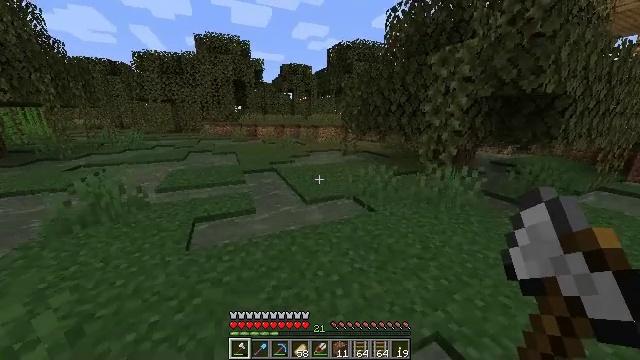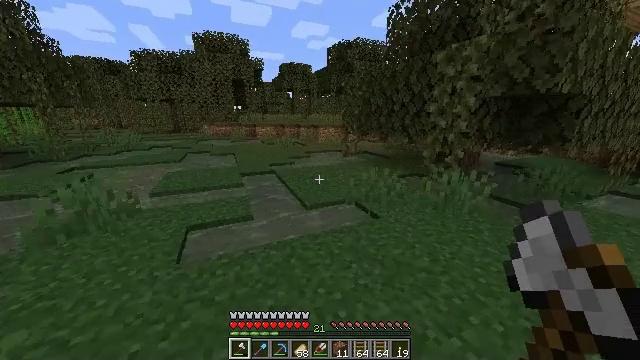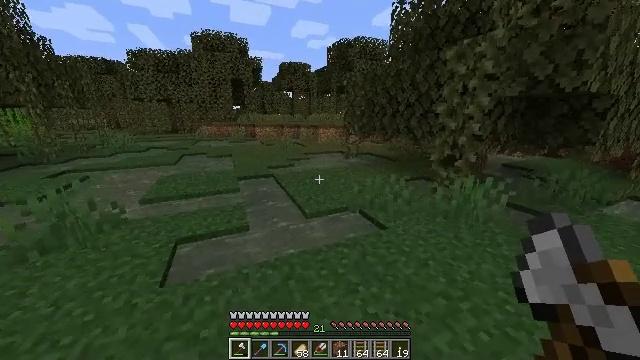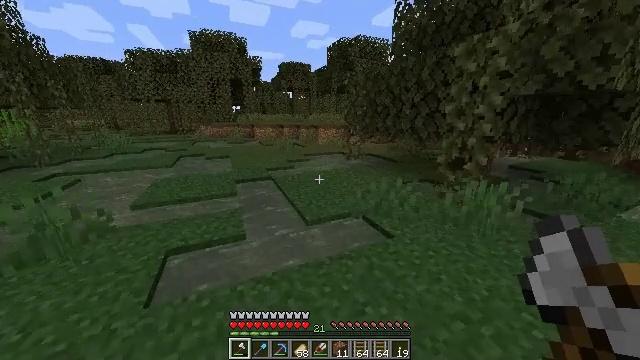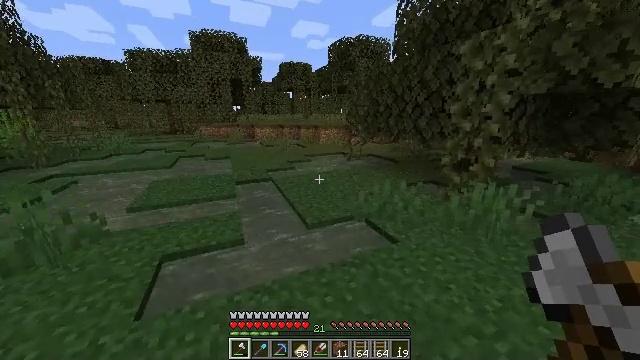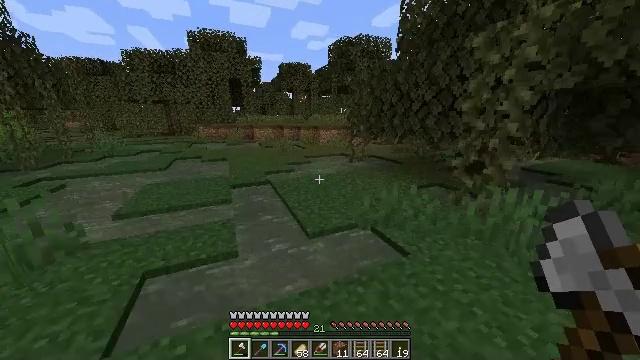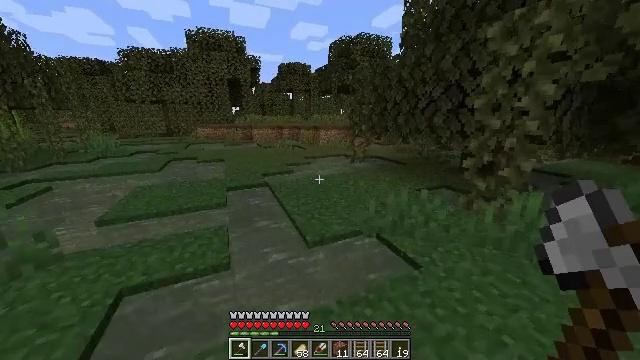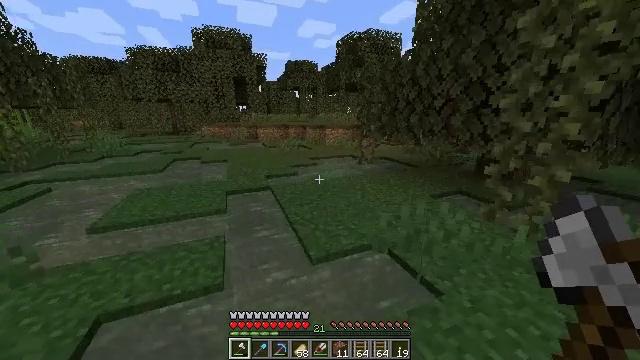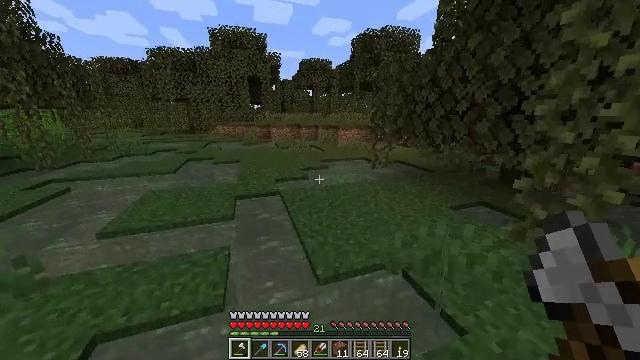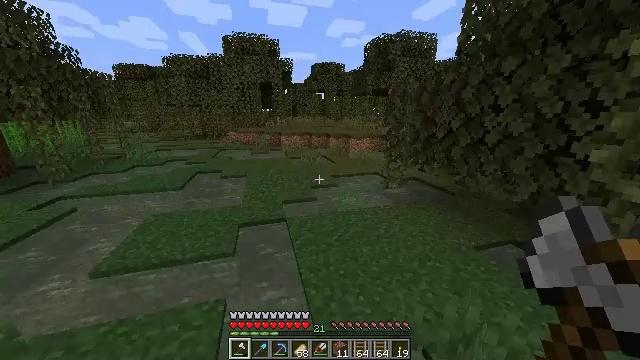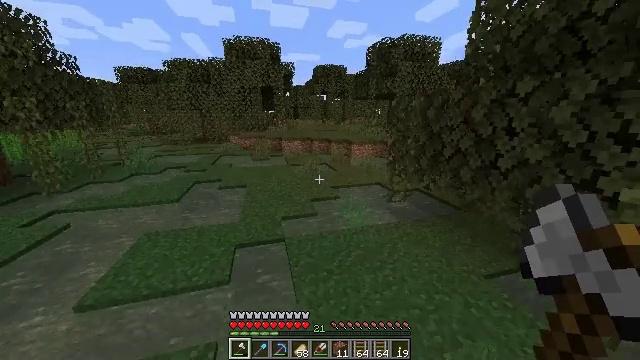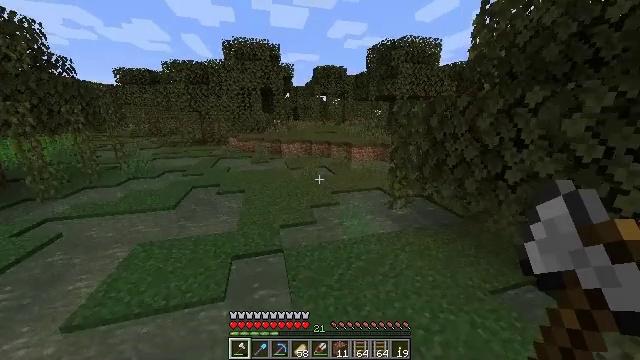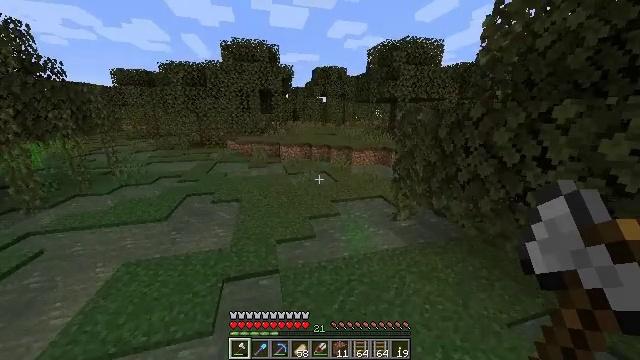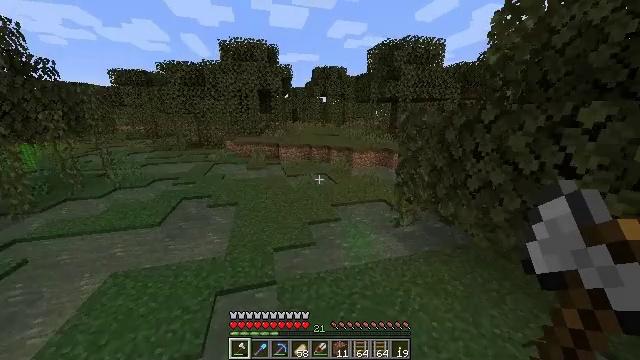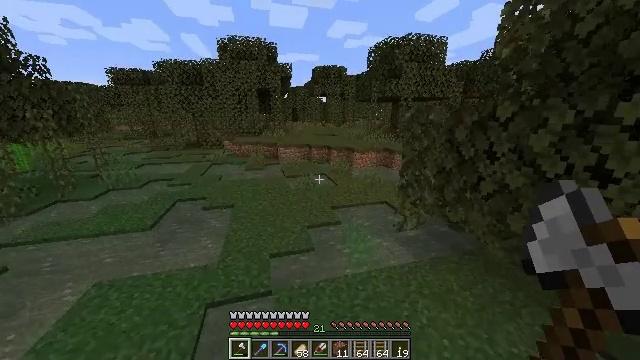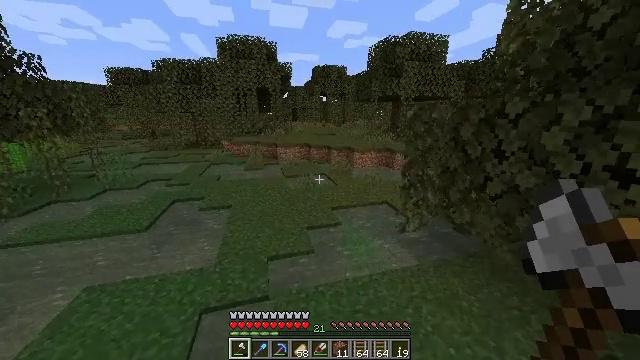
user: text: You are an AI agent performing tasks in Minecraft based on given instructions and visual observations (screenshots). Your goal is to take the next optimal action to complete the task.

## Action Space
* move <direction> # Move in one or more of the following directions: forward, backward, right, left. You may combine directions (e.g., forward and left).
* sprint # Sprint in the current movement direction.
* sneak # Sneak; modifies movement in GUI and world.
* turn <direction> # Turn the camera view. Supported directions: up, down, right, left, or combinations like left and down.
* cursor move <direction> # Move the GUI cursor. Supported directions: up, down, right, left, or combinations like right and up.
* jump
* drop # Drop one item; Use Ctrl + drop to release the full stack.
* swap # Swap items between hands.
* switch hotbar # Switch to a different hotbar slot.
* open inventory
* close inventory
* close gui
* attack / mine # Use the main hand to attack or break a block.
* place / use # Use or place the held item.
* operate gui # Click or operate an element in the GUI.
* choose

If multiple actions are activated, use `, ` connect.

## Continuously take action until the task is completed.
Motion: motion action
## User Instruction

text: Combat the zombie.
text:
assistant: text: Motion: move forward
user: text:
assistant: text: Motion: move forward
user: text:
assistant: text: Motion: move forward
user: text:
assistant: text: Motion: move forward
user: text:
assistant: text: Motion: move forward
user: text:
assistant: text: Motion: move forward
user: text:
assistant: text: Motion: move forward, turn left
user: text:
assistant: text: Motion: move forward, turn left, jump
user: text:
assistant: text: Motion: move forward, turn left, jump
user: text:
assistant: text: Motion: move forward, jump
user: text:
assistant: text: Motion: move forward, jump
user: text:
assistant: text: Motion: move forward, jump
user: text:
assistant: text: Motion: move forward, jump
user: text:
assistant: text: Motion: move forward, jump
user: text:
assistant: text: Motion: move forward, jump
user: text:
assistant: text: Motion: move forward, jump
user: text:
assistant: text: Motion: move forward, turn left, jump
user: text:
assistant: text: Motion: move forward, turn left, jump
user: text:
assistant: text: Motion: move forward, sprint, jump
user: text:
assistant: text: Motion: move forward, sprint, turn left, jump
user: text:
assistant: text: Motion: move forward, sprint, turn left, jump
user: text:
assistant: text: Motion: move forward, sprint, turn left, jump
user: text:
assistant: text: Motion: move forward, turn left, jump
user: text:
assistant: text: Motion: move forward, jump
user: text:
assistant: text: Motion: move forward, jump
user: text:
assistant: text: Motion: move forward, jump
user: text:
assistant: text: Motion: move forward, jump
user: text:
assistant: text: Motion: move forward, turn right, jump
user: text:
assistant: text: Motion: move forward, turn right, jump
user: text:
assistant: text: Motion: move forward, turn right, jump